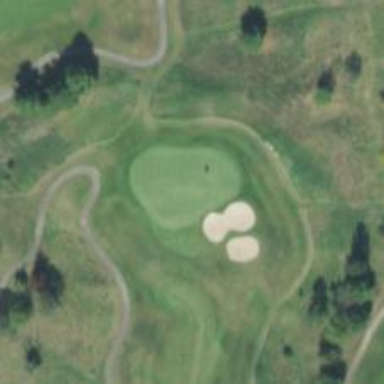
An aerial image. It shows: View of golf hole.